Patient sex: M
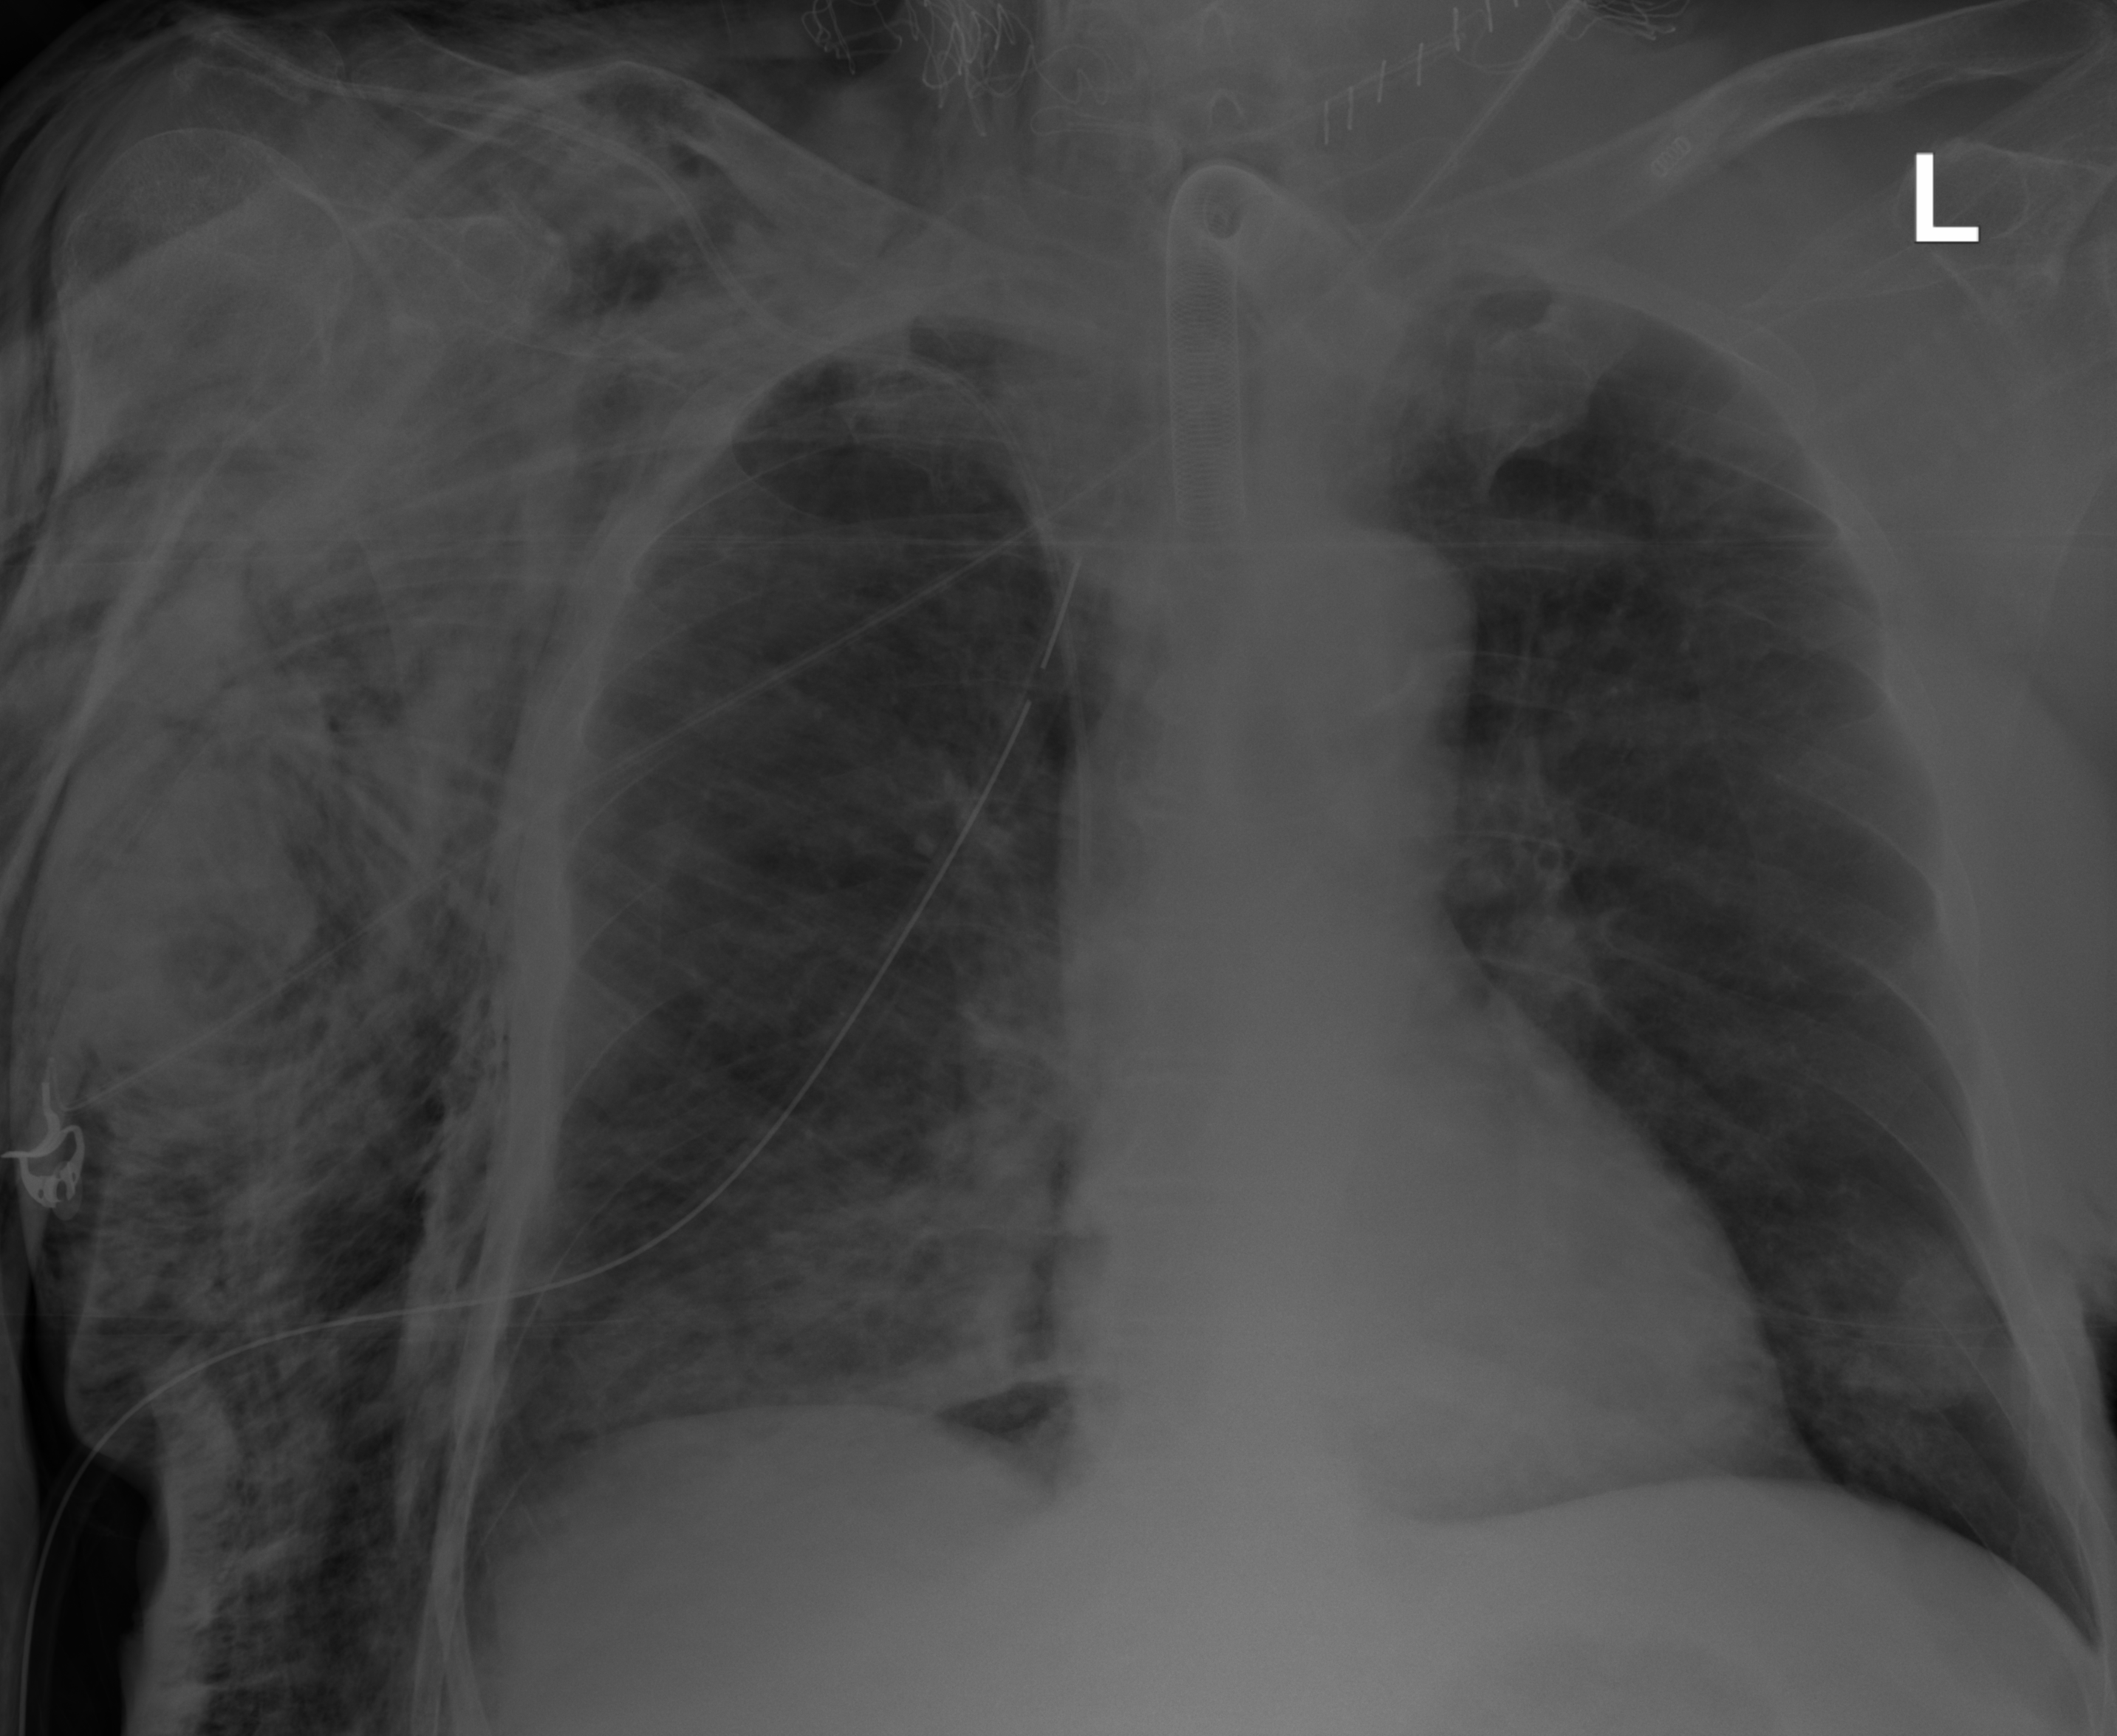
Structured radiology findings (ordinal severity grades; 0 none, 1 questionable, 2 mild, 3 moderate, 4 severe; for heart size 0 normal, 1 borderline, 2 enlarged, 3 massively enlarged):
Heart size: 0
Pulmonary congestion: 0
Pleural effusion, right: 0
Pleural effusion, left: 0
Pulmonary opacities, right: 2
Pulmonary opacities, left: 2
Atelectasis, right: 2
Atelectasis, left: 2